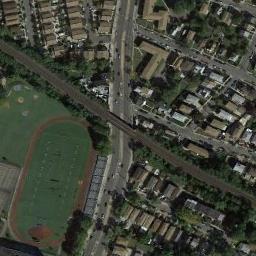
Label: ground_track_field